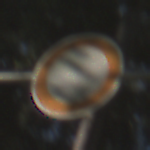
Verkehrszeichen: VerbotFahrzeugeAllerArt
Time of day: MorningAfternoon
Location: Outdoor (Nature)
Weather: Clear
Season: NotSpecified
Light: Natural